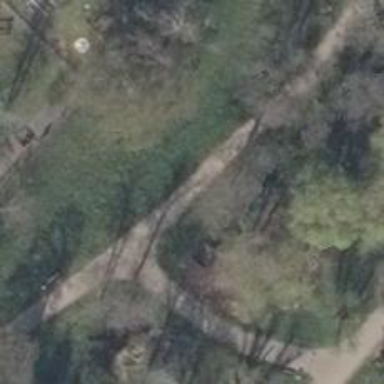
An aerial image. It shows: Path.